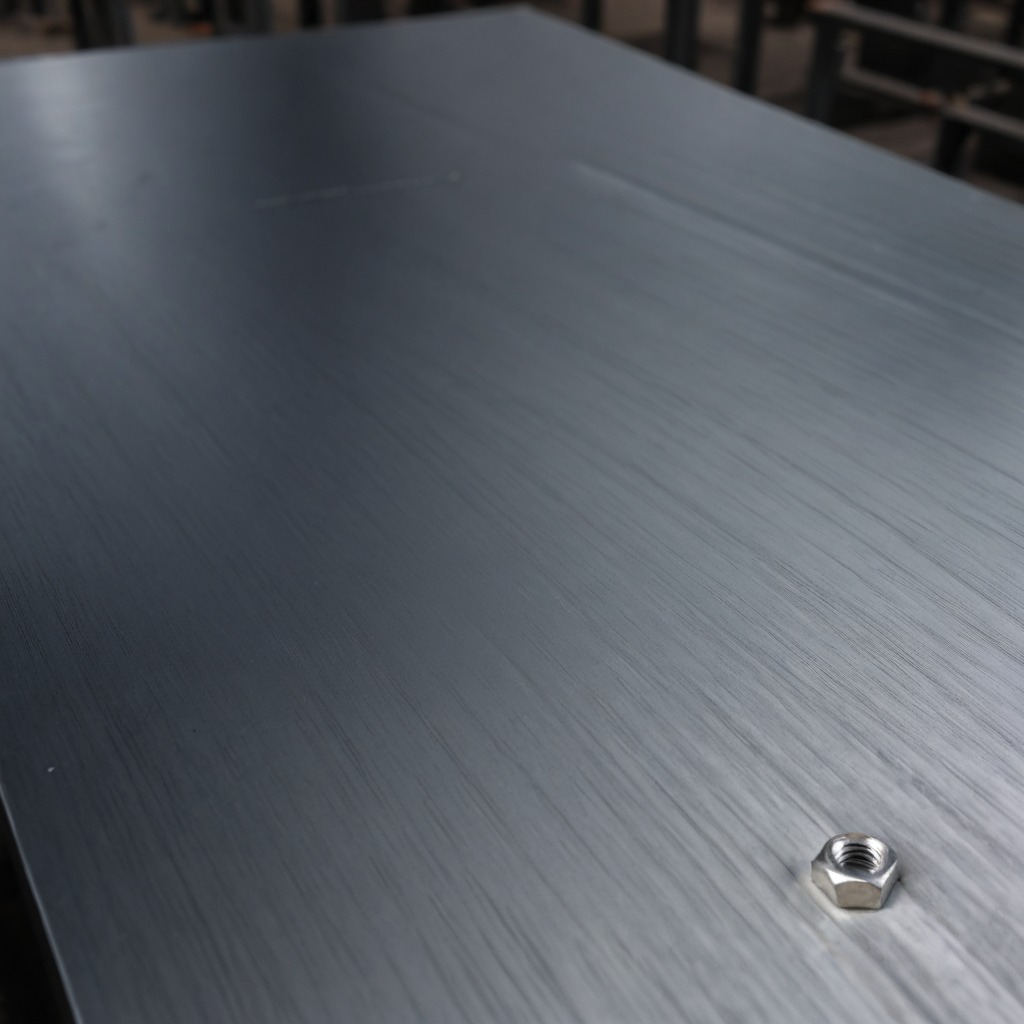
A metal nut lies on a cold steel table in a mining workshop.